Question: I have a website in which I want to change the space between some elements. I don't know much about CSS. I am a newbie to it. You can see the website here.This is now on a temporary domain name : <URL>.
1. I want to reduce the space between logo and main menu1...Home..Add a Listing..I have to move it up by a small distance.
2. I also want to move the search box up in the line of the Main Menu1.
3. I want to move up the Featured Listing up near the earth's photo 4 px distance should be enough. Listing Categories move Up close to Featured Listings 2 px distance..
Can anybody guide me how to do this ?
Here are the Common.css and Style.css files..
Download <URL>
Image :
I can't paste the files here...I don't know how to...Please download the files for me and provide me the solution!
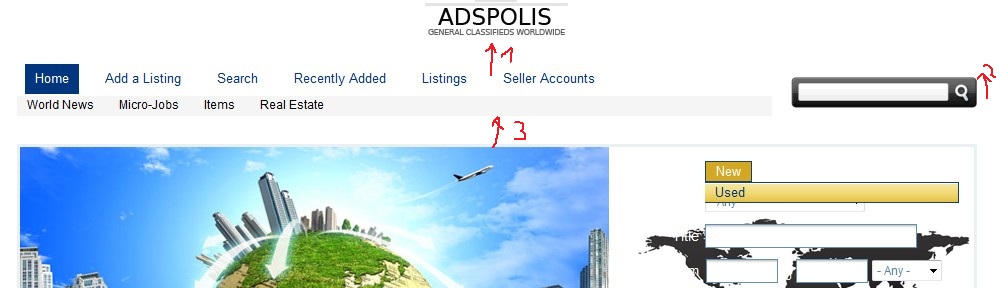
Answer: I seen your css. In that 'padding: 7px 10px 10px;' making space between menu and logo, and also you were mention height also.
reduce the padding and also margin-top property.
better post your codes